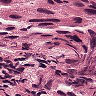
Metastatic tissue present: yes